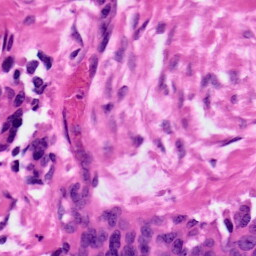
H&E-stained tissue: Ovarian